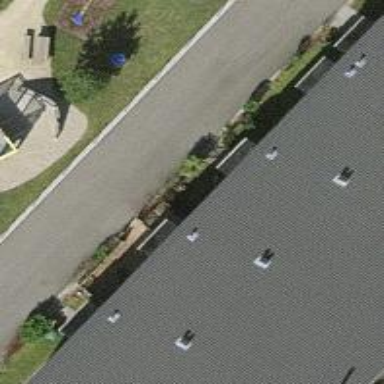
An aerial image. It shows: Residential road with asphalt surface and no sidewalks.